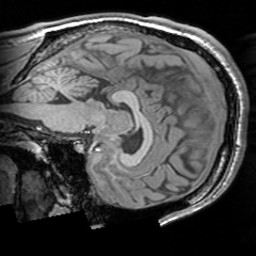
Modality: T1w
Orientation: sagittal
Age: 21
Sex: male
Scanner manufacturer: siemens
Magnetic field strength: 3 T
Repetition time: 1.63 s
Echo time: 0.00311 s